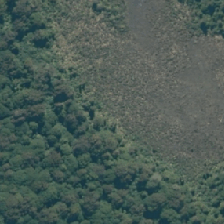
Land cover: herbaceous_freshwater_vege